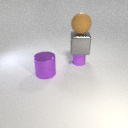
large gray metal cube below large brown rubber sphere